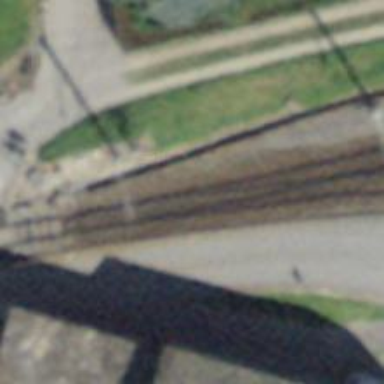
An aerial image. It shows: Railway signal.